Question: This is my sql statement, as you can see the select SELECT category as special, how can I only get special is NOT NULL.
'''
SELECT p.product_id,
(SELECT price FROM oc_product_special ps WHERE ps.product_id = p.product_id AND ps.customer_group_id = '1'
AND ((ps.date_start = '0000-00-00' OR ps.date_start < NOW()) AND (ps.date_end = '0000-00-00' OR ps.date_end > NOW()))
ORDER BY ps.priority
ASC, ps.price ASC LIMIT 1) AS special
FROM oc_product_to_category p2c
LEFT JOIN oc_product p ON (p2c.product_id = p.product_id)
WHERE AND p.status = '1' AND p.date_available <= NOW()
AND p2c.category_id = '20'
GROUP BY p.product_id ORDER BY p.sort_order ASC LIMIT 0,5
'''
With above statement, I have the following output:

I tried add the WHERE after the date_available, then I got no result out. I try to use 'special' IS NOT NULL it showed: Unknown column 'special' in 'where clause'
Anyone can help in this matter?
Thanks!
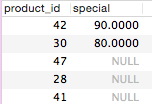
Answer: 'alias'
Try this::
'''
Select *
from
(
SELECT p.product_id,
(SELECT price FROM oc_product_special ps WHERE ps.product_id = p.product_id AND ps.customer_group_id = '1'
AND ((ps.date_start = '0000-00-00' OR ps.date_start < NOW()) AND (ps.date_end = '0000-00-00' OR ps.date_end > NOW()))
ORDER BY ps.priority
ASC, ps.price ASC LIMIT 1) AS special
FROM oc_product_to_category p2c
LEFT JOIN oc_product p ON (p2c.product_id = p.product_id)
WHERE AND p.status = '1' AND p.date_available <= NOW()
AND p2c.category_id = '20'
GROUP BY p.product_id ORDER BY p.sort_order ASC
) mytemp where mytemp.special is not null
LIMIT 0,5
'''